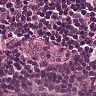
Metastatic tissue present: no